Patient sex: F
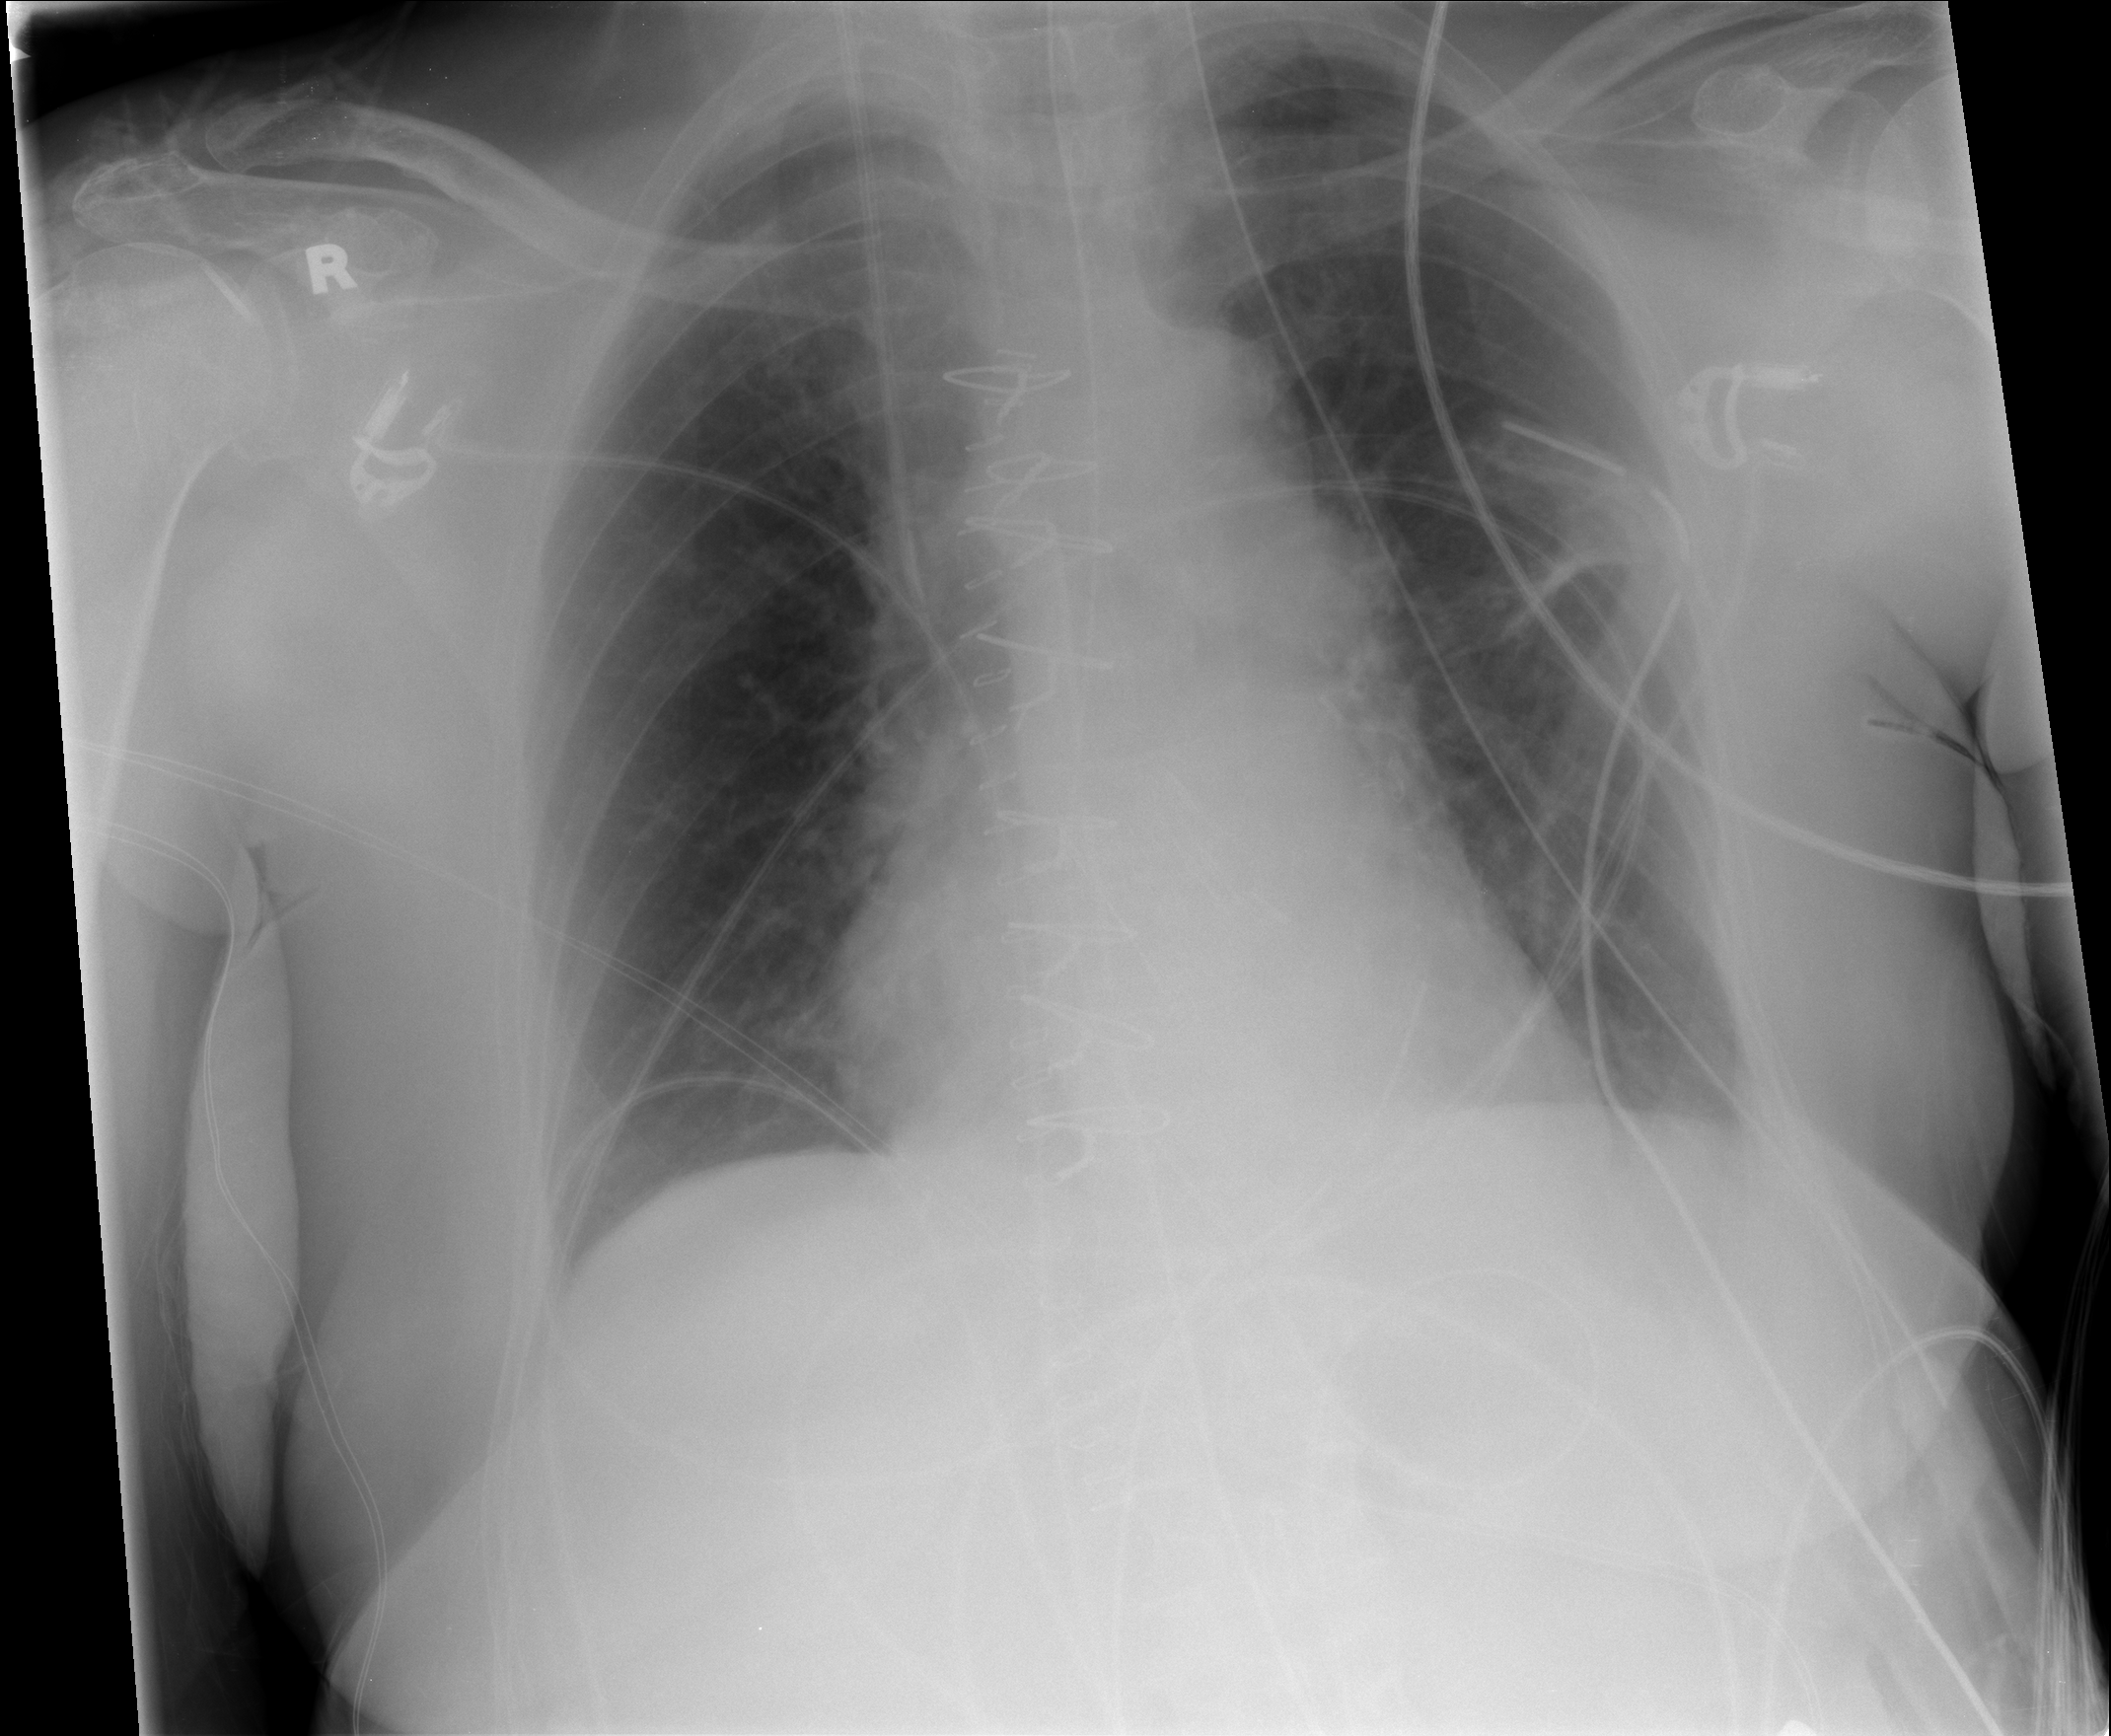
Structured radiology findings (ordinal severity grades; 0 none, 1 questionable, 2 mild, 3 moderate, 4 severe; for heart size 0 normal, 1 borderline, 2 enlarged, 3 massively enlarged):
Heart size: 0
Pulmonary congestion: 0
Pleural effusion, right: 0
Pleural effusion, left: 1
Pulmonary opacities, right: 0
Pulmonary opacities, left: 0
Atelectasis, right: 0
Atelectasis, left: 0